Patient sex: F
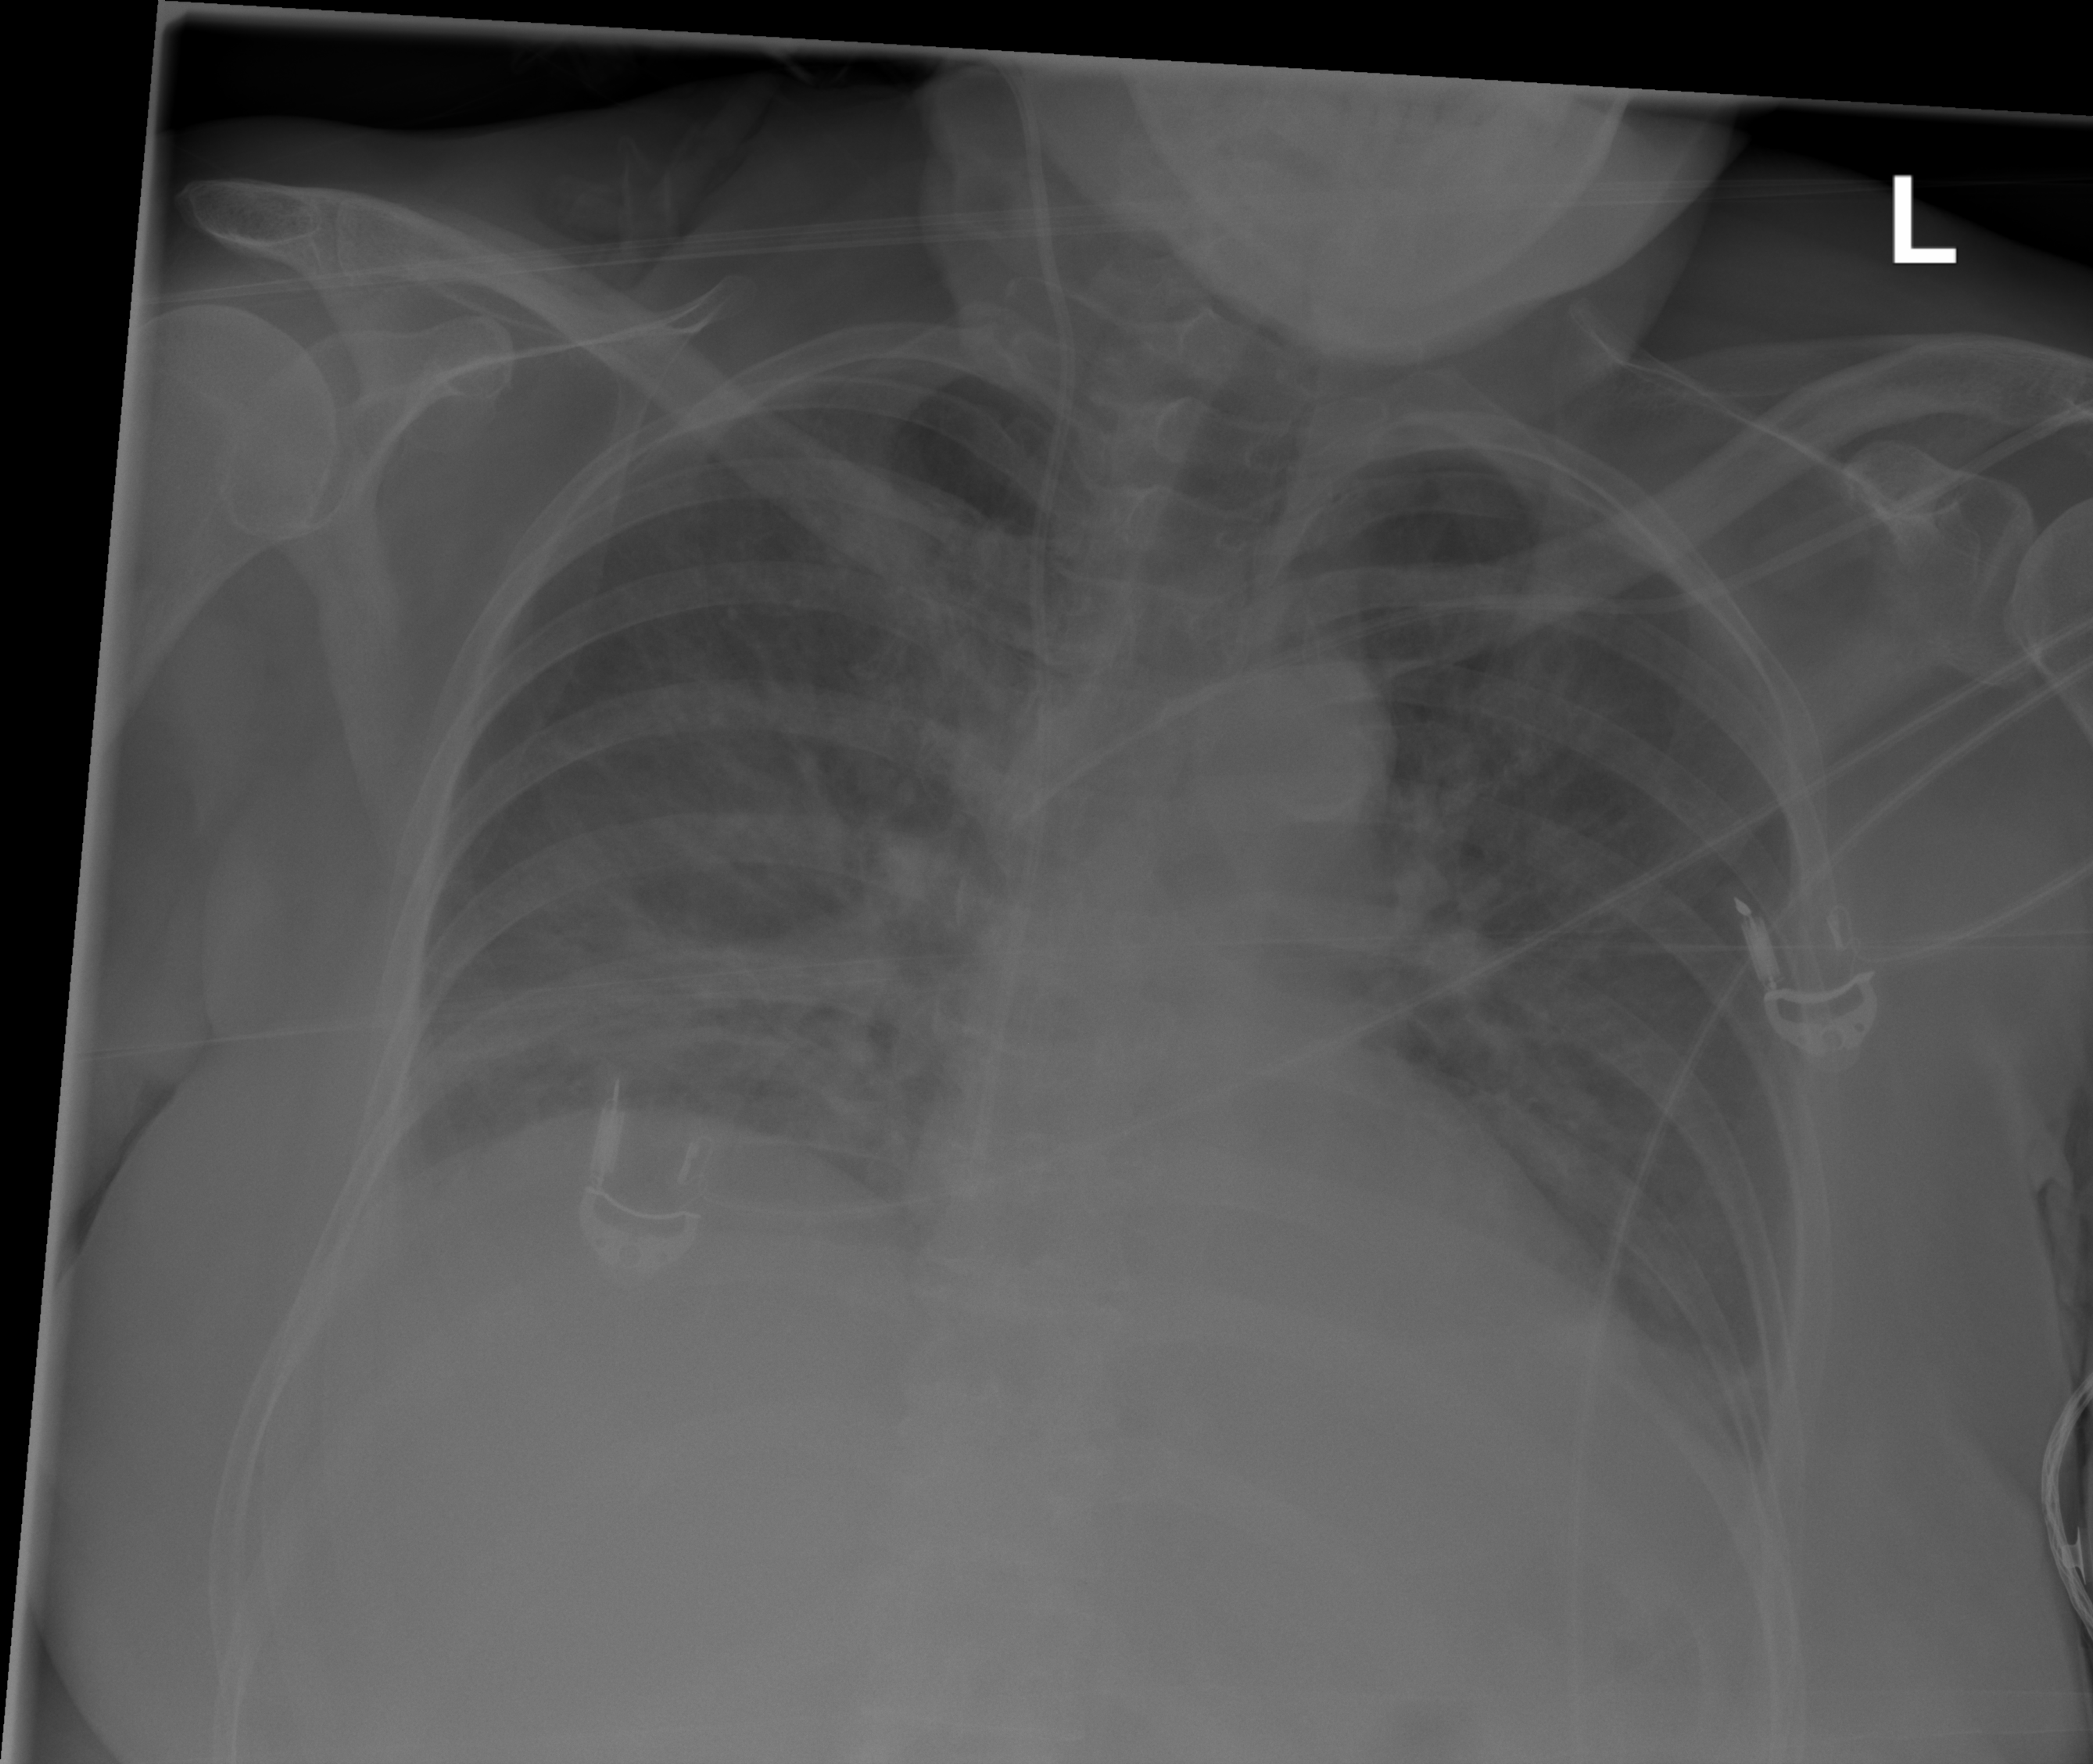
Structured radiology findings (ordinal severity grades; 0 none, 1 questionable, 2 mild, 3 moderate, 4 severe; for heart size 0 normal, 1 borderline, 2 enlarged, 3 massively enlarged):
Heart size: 0
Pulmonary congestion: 0
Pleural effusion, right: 0
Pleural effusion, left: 1
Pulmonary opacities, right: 0
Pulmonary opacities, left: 0
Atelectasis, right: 2
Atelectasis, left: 2